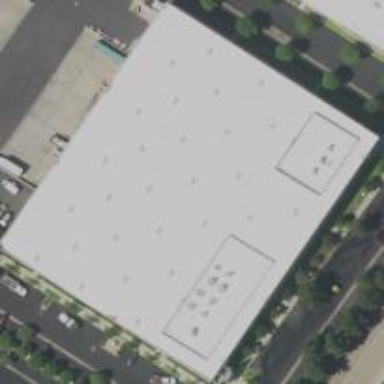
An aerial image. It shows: Commercial building.